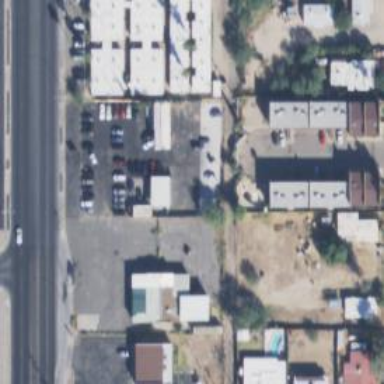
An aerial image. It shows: Alley classified as service road.